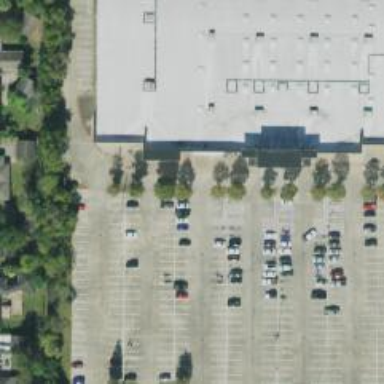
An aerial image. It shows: Parking space is available.